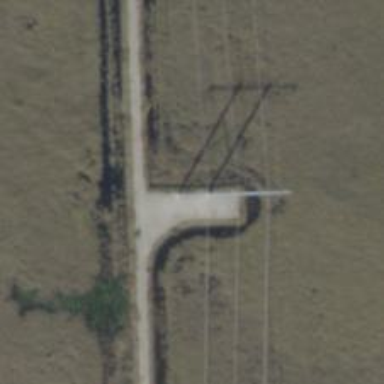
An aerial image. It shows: H-frame power tower with distinctive design.